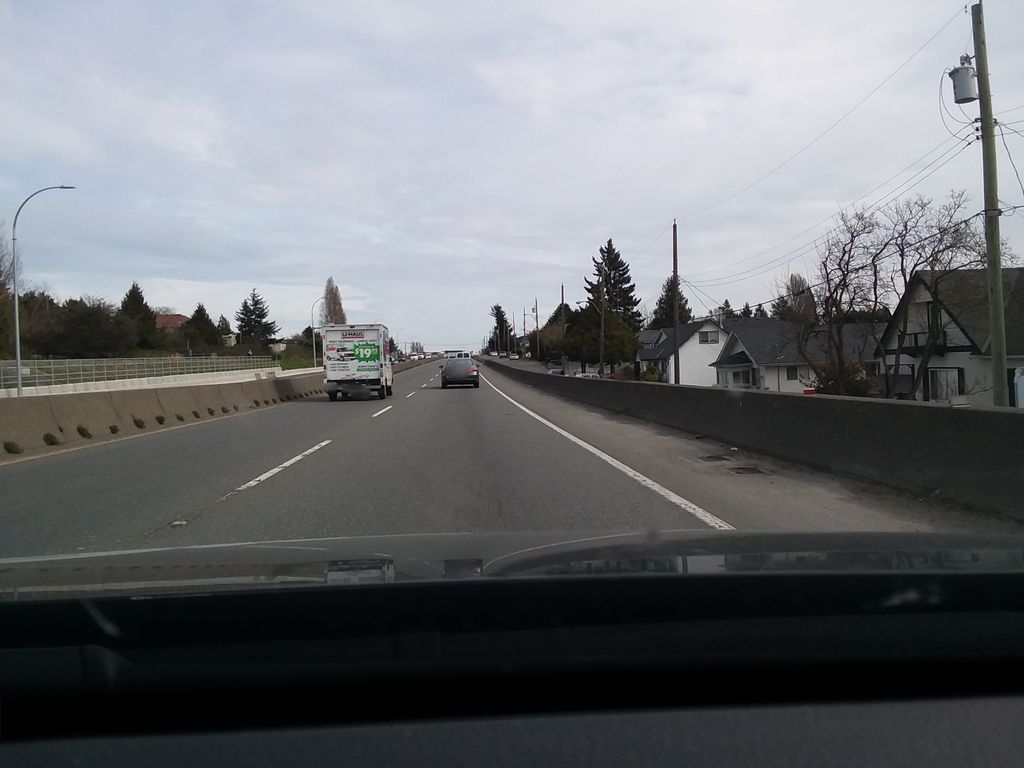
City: victoria